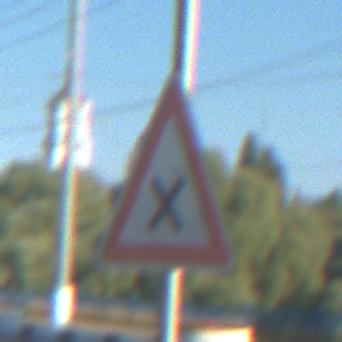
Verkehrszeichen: KreuzungOderEinmuendung
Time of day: MorningAfternoon
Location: Outdoor (Urban)
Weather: Clear
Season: NotSpecified
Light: Natural